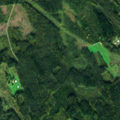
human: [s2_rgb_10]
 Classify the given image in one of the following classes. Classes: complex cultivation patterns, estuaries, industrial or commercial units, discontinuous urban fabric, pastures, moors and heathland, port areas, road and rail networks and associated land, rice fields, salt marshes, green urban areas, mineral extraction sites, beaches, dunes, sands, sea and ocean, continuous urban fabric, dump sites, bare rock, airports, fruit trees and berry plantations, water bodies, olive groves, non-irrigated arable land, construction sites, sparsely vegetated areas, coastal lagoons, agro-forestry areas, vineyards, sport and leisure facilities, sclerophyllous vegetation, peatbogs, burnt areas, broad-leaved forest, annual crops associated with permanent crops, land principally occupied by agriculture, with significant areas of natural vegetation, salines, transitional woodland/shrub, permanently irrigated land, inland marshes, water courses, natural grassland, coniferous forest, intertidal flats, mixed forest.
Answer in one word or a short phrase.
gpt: land principally occupied by agriculture, with significant areas of natural vegetation, coniferous forest, mixed forest, transitional woodland/shrub